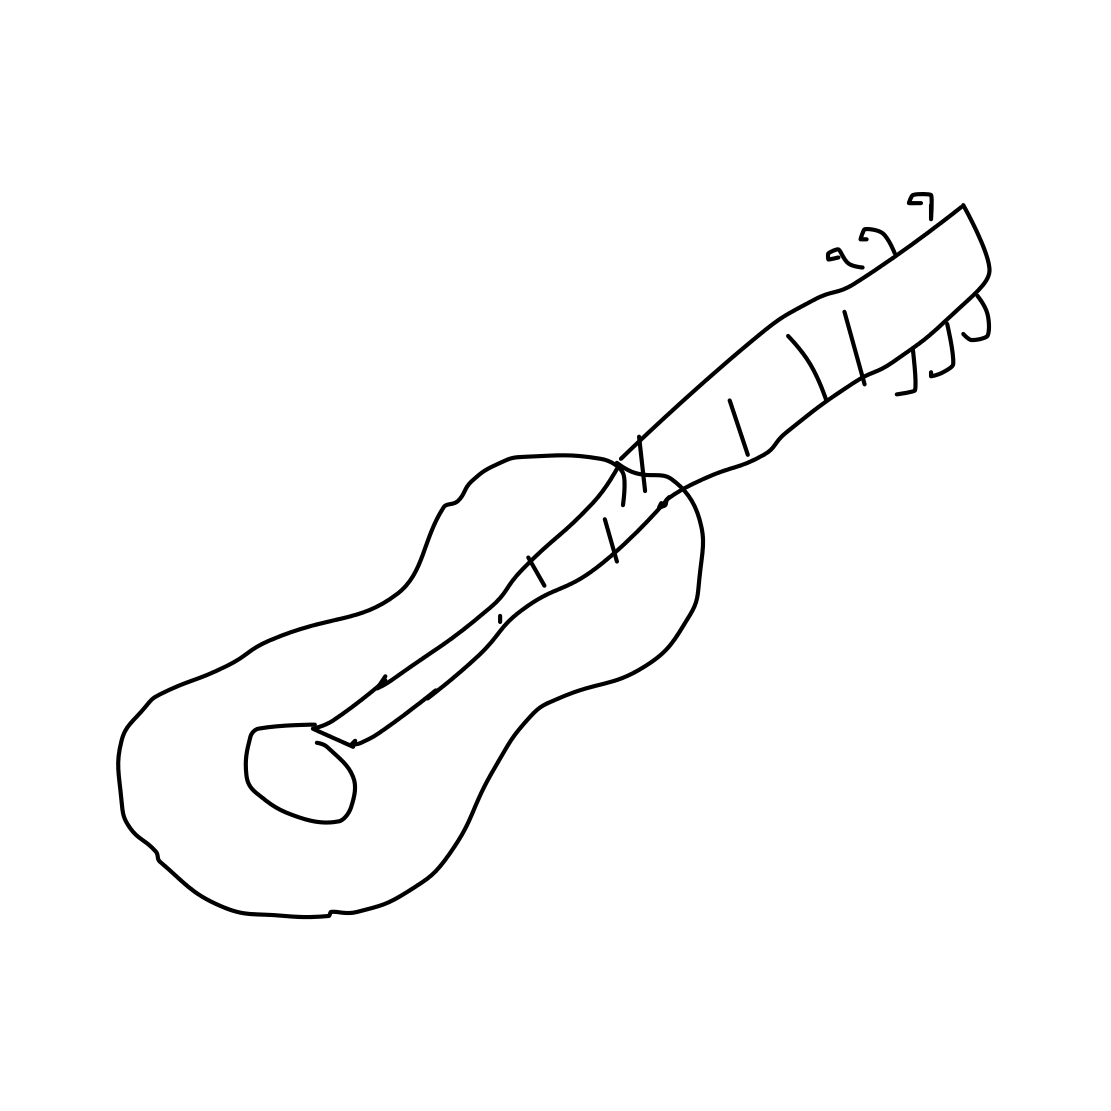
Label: guitar